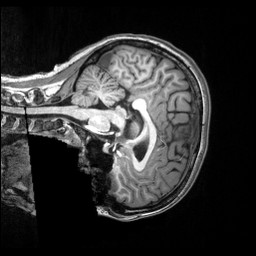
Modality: T1w
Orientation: sagittal
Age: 21
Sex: female
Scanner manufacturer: siemens
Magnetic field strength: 3 T
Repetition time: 2.53 s
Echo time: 0.0033 s